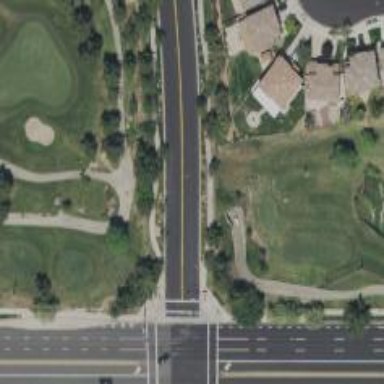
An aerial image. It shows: Path for both roads and golfers.